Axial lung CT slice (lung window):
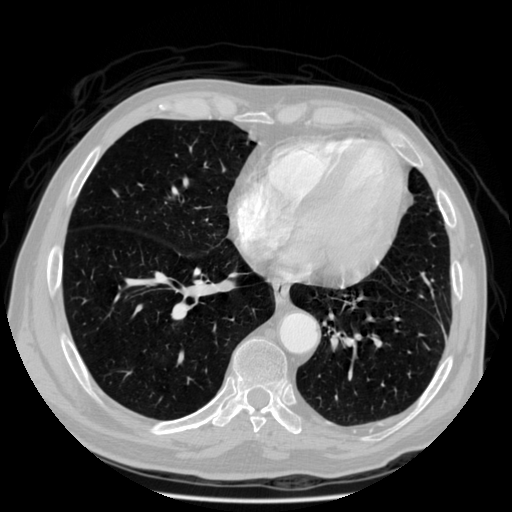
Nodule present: no